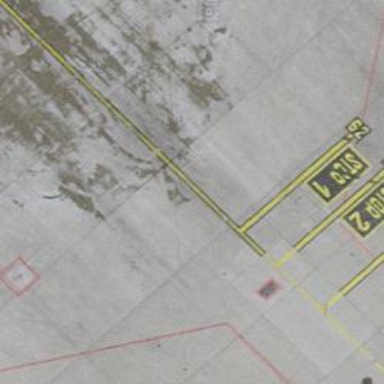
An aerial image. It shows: Airport parking position.